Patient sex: M
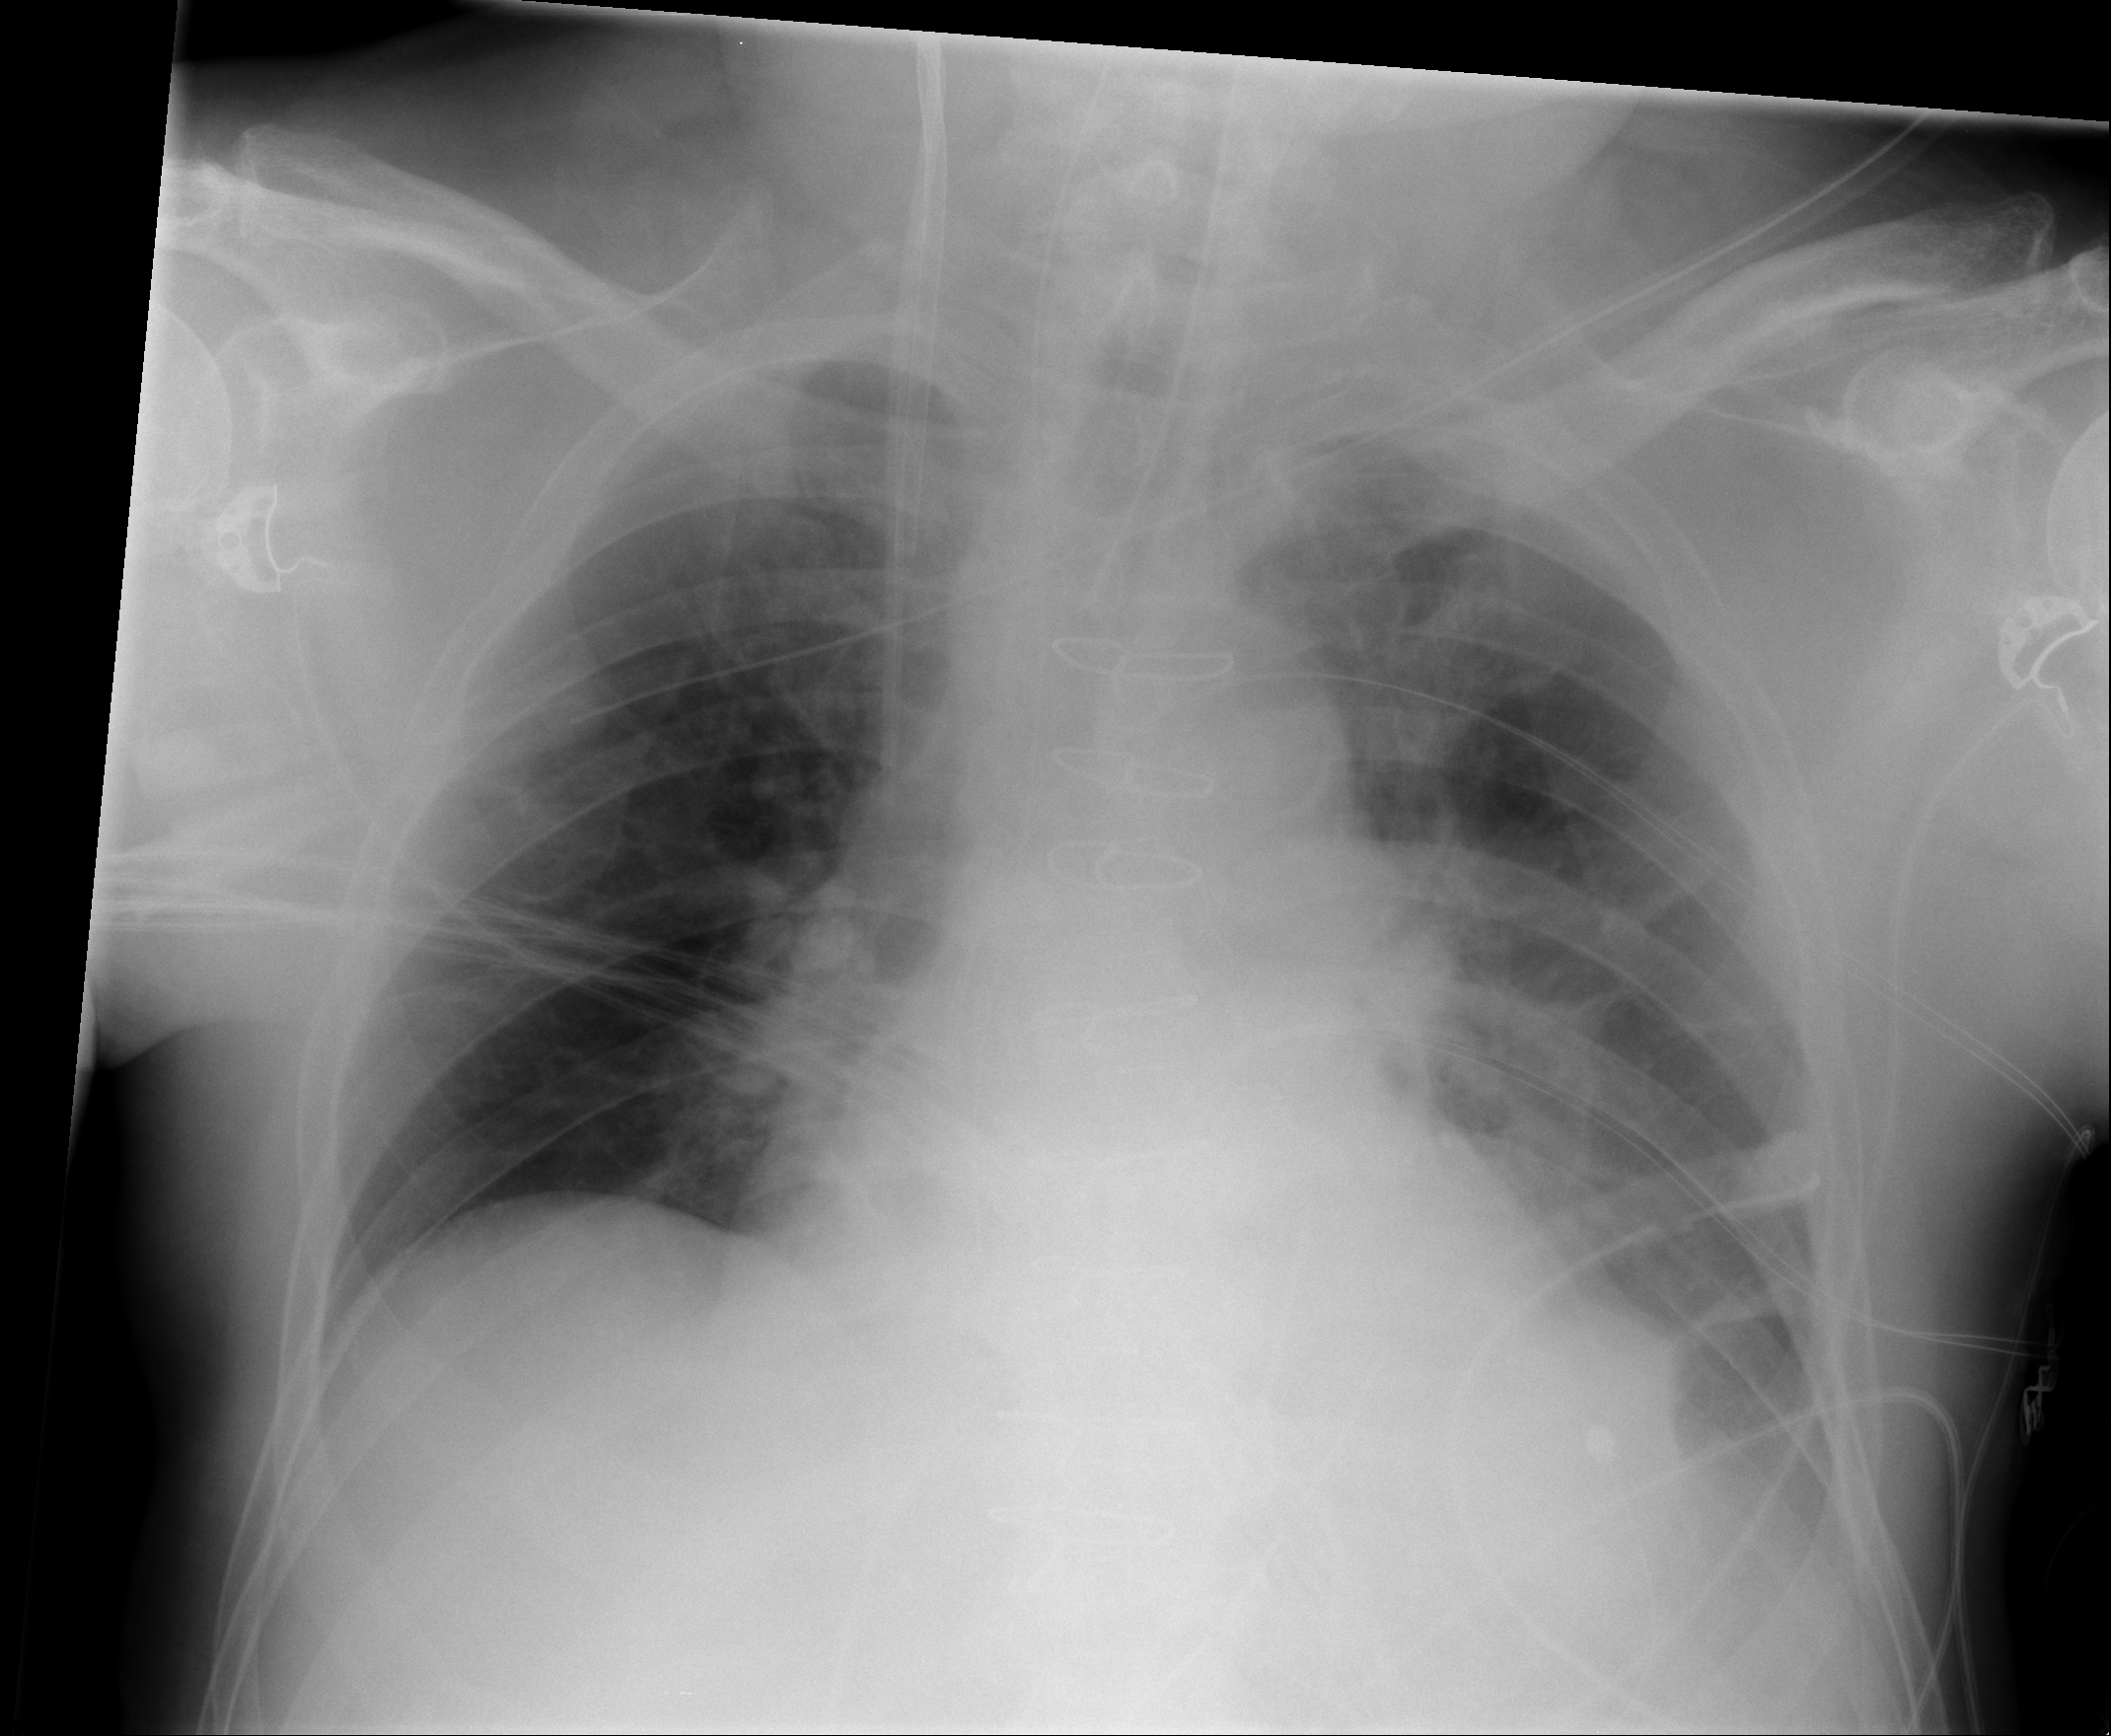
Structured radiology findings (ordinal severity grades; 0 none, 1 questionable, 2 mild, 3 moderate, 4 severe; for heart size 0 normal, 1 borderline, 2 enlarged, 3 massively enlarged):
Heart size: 1
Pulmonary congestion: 1
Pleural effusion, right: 0
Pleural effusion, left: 2
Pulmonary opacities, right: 0
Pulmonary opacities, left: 1
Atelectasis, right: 1
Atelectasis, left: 2